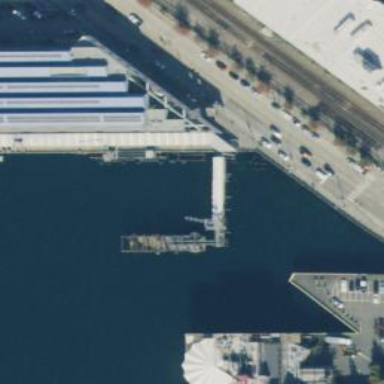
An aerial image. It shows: Man-made pier.